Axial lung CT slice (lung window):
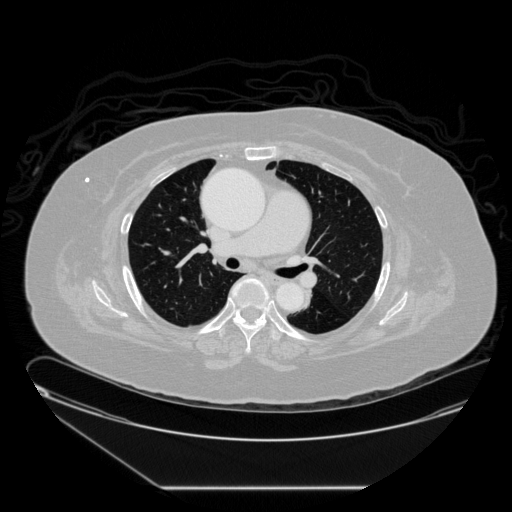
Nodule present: no